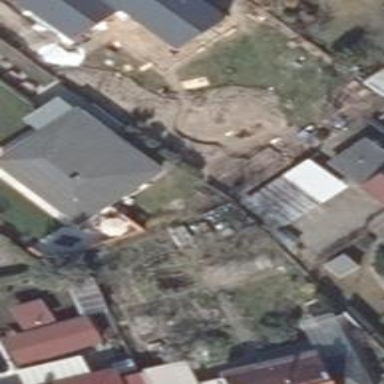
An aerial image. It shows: Detached building with hipped roof.